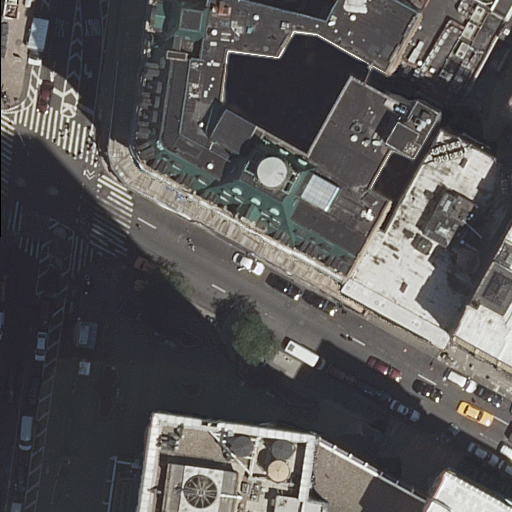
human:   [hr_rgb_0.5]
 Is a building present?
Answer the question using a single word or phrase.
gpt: yes

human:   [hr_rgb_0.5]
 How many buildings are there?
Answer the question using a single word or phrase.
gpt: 9

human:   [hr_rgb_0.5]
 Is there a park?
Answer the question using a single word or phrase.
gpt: yes

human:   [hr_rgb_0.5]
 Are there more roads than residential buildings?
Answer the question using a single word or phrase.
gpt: yes

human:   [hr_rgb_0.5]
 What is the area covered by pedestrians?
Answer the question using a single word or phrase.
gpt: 2545m2

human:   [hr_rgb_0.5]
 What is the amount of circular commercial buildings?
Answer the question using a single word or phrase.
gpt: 0

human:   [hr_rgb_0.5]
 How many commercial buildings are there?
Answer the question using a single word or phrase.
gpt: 3

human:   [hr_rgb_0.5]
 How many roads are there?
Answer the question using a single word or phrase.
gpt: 8

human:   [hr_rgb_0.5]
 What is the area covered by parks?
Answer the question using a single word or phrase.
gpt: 448m2

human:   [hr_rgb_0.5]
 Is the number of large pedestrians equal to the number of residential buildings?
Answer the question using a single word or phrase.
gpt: no

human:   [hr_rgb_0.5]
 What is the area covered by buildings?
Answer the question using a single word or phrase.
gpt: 3804m2

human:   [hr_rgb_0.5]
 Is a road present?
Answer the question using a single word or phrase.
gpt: yes

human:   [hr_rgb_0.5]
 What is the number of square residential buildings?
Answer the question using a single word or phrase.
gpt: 0

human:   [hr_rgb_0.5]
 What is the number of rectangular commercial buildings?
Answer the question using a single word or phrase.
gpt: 3

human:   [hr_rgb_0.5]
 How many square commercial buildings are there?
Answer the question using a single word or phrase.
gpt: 0

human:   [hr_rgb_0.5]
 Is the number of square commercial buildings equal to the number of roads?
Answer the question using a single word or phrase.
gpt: no

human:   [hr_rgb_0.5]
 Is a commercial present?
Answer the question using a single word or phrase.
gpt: yes

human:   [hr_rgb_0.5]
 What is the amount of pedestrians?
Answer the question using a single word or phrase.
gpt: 2

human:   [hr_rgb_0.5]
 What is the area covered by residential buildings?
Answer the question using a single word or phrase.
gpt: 1437m2

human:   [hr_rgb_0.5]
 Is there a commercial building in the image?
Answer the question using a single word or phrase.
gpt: yes

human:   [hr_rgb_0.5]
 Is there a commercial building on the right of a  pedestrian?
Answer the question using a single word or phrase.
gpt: yes

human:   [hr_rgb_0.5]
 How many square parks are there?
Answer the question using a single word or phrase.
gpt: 0

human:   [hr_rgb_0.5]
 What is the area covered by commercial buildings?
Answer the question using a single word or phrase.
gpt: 159m2

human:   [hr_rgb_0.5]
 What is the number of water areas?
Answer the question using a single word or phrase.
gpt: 0

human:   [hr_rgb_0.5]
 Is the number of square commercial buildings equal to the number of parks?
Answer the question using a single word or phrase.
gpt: no

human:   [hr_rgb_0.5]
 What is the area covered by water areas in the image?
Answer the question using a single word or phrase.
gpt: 0m2

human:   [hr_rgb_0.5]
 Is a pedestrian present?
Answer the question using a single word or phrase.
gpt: yes

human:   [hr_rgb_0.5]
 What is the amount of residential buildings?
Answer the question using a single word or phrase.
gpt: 3

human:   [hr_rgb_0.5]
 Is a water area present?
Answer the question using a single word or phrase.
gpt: no

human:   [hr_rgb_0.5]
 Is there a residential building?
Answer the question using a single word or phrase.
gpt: yes

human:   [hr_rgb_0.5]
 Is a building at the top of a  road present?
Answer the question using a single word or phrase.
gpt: yes

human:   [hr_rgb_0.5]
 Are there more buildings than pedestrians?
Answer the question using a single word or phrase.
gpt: yes

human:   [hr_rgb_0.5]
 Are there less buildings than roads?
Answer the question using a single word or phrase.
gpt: no

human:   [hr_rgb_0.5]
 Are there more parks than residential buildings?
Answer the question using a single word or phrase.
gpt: no

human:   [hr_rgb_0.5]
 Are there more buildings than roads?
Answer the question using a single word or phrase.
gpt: yes

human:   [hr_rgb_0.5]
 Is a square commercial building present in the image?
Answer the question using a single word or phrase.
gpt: no

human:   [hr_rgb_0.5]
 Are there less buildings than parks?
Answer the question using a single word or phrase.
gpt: no

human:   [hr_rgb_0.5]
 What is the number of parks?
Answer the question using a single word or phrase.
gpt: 1

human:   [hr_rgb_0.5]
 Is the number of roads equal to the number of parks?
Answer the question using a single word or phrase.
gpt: no

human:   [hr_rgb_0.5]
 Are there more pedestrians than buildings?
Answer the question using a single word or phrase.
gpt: no

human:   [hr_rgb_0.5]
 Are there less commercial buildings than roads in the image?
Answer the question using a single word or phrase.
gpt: yes

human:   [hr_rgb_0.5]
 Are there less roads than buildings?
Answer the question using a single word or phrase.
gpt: yes

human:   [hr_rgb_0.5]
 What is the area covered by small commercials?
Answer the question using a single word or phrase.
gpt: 0m2

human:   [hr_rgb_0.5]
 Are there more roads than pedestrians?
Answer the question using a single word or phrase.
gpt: yes

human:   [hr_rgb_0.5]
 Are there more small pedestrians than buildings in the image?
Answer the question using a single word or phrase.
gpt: no

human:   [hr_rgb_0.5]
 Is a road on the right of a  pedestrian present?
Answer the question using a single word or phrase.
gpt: yes

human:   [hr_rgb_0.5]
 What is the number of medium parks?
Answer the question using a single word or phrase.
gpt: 1

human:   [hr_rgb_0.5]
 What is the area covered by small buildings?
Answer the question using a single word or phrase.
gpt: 281m2

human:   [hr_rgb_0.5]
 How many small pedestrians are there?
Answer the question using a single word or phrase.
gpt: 0

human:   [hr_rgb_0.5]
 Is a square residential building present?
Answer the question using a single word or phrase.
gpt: no

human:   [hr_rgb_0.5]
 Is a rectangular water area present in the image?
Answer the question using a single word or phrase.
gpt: no

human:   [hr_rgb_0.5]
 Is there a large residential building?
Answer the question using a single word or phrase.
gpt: yes

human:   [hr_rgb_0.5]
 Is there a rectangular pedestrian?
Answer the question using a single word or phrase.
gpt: no

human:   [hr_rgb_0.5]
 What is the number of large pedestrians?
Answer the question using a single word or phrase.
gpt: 2

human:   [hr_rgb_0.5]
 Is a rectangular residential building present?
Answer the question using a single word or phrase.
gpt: yes

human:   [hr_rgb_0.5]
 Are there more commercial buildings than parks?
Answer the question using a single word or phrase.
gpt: yes

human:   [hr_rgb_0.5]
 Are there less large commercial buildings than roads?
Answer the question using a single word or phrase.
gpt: yes

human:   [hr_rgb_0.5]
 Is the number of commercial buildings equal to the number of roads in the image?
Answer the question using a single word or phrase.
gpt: no

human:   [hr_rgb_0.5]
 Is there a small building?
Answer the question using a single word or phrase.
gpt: yes

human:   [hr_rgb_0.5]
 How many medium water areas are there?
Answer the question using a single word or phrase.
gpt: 0

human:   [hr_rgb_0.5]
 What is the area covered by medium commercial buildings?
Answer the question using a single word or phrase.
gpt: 0m2

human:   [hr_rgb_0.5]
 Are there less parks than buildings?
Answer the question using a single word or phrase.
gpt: yes

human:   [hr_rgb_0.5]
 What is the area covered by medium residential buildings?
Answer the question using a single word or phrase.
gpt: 489m2

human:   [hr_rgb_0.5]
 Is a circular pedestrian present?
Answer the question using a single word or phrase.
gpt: no